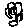
Label: flower